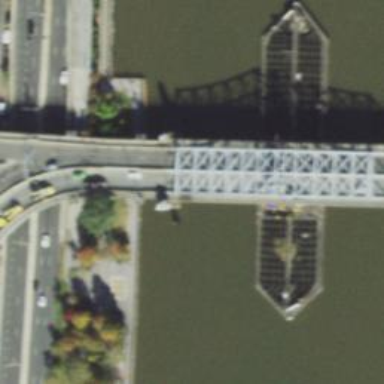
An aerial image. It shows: Swing bridge for cycleway.